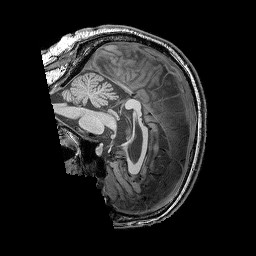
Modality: T1w
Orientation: sagittal
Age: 47
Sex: male
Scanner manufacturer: siemens
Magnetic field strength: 3 T
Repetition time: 2.25 s
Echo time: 0.00411 s